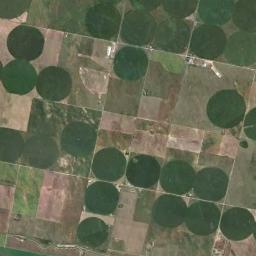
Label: circular_farmland